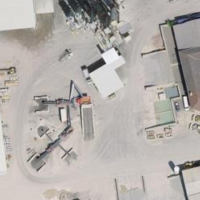
EUNIS habitat code: 54
Species observed at this site:
Corvus corone
Turdus philomelos
Emberiza citrinella
Sylvia borin
Dendrocopos major
Prunella modularis
Turdus viscivorus
Buteo buteo
Sylvia atricapilla
Hippolais polyglotta
Phylloscopus collybita
Erithacus rubecula
Pica pica
Phoenicurus ochruros
Columba livia
Falco tinnunculus
Picus viridis
Corvus corax
Acrocephalus scirpaceus
Riparia riparia
Anas platyrhynchos
Linaria cannabina
Chloris chloris
Sturnus vulgaris
Fringilla coelebs
Lanius collurio
Carduelis carduelis
Columba palumbus
Turdus merula
Parus major
Columba oenas
Milvus milvus
Milvus migrans
Motacilla alba